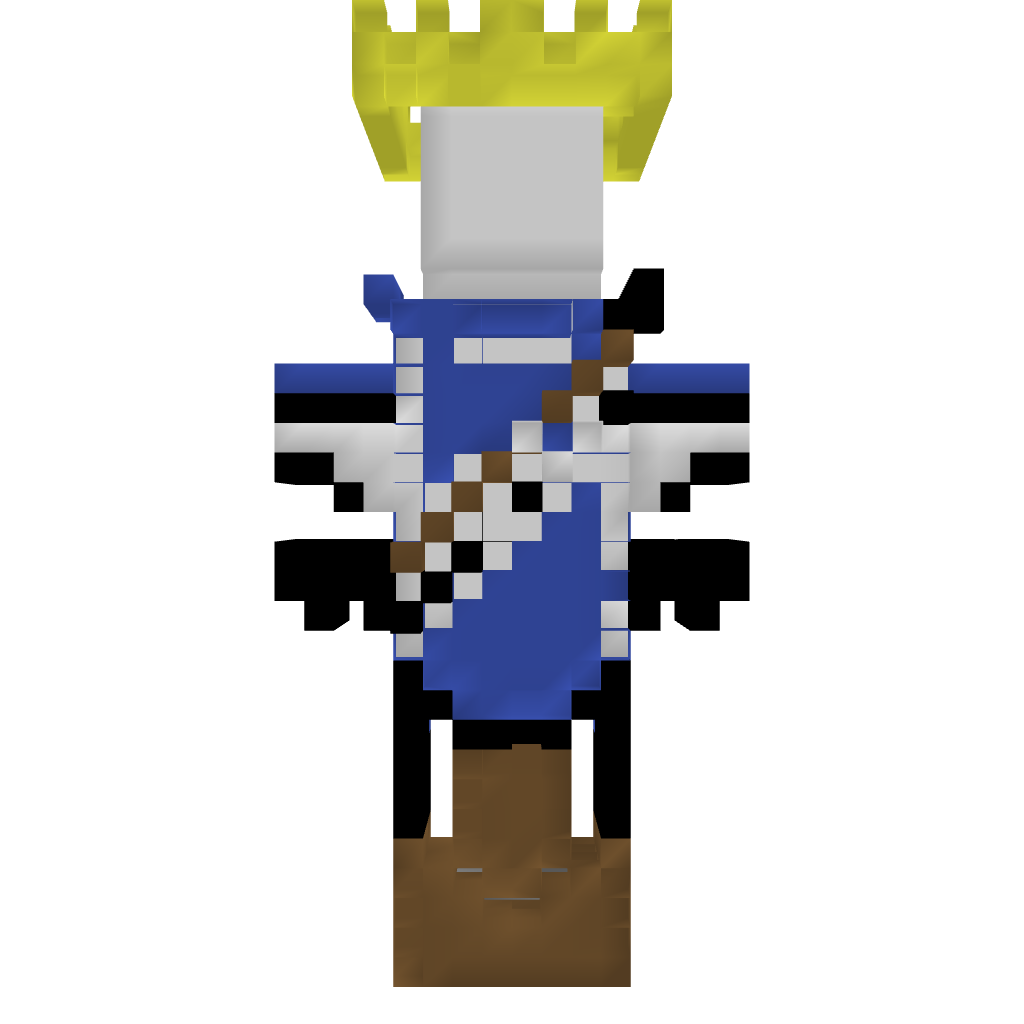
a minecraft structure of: King Statue bad low quality